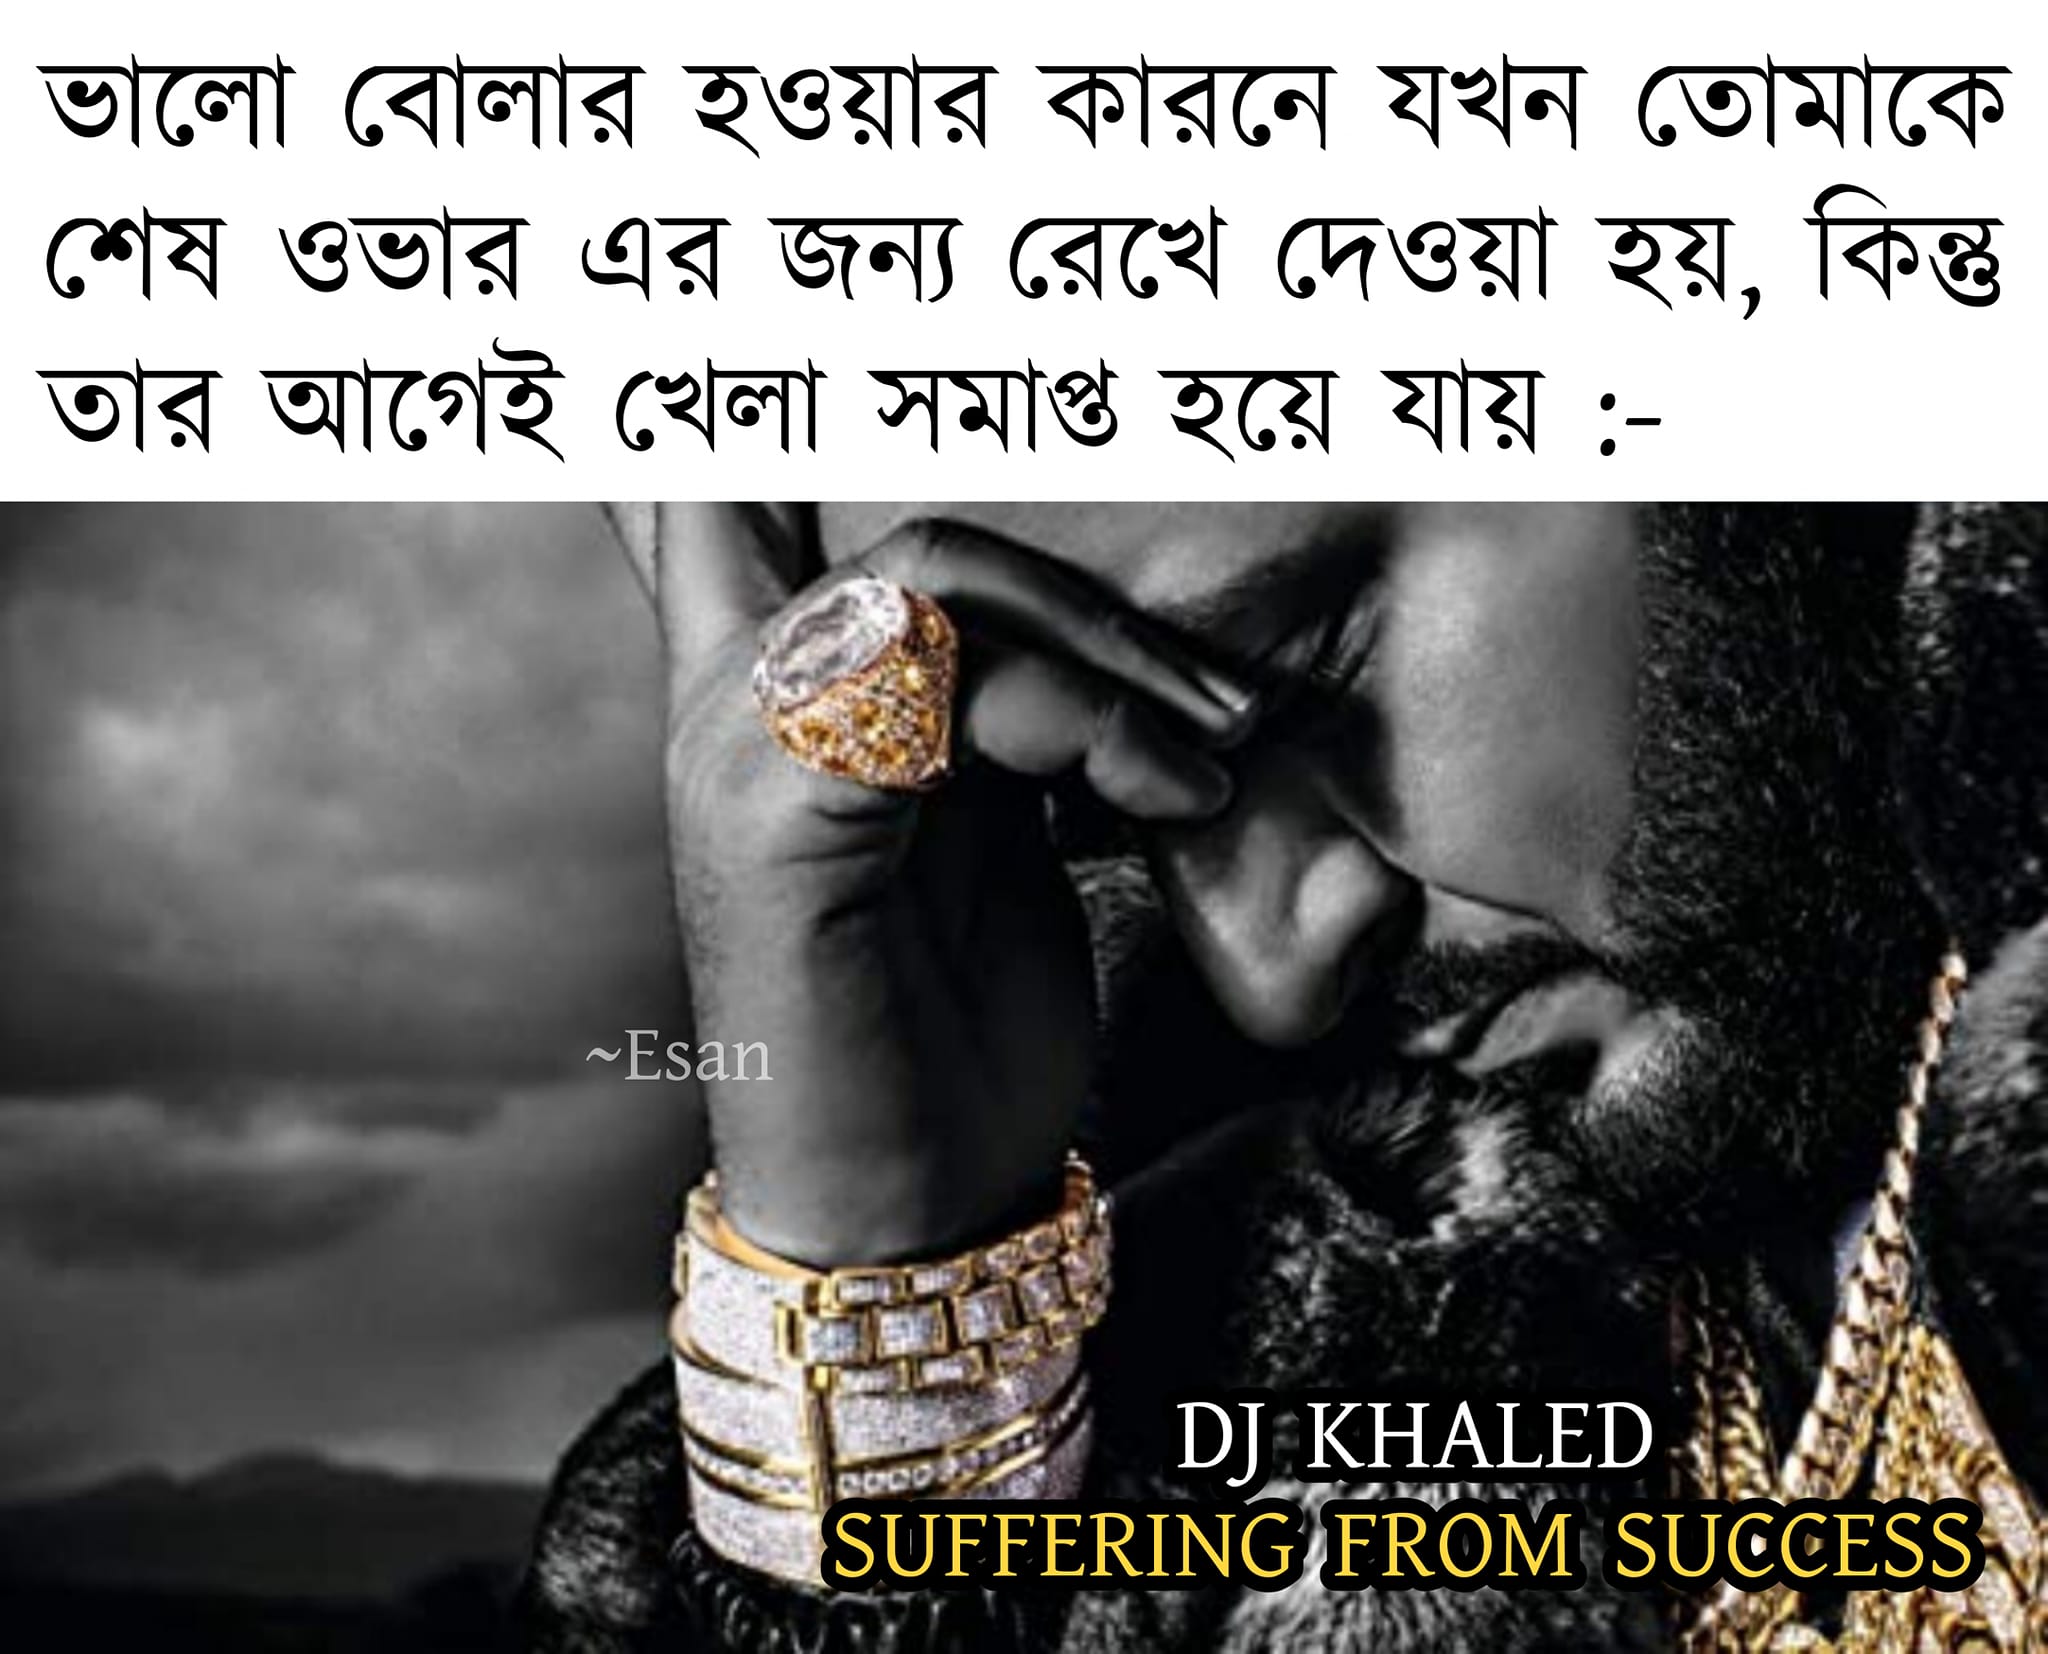
Caption: ভালো বোলার হওয়ার কারনে যখন তোমাকে শেষ ওভার এর জন্য রেখে দেওয়া হয় , কিন্তু তার আগেই খেলা সমাপ্ত হয়ে যায়  :-   DJ KHALED    SUFFERING FROM SUCCESS
Label: non-hate